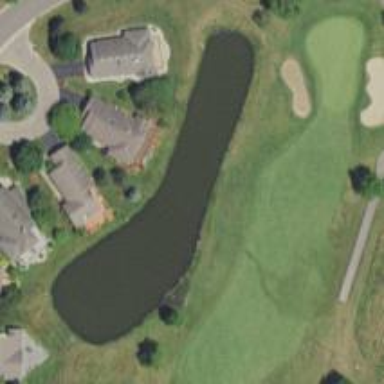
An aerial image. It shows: Scenic view of water hazard on golf course. The natural water feature adds beauty to the landscape.